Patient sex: F
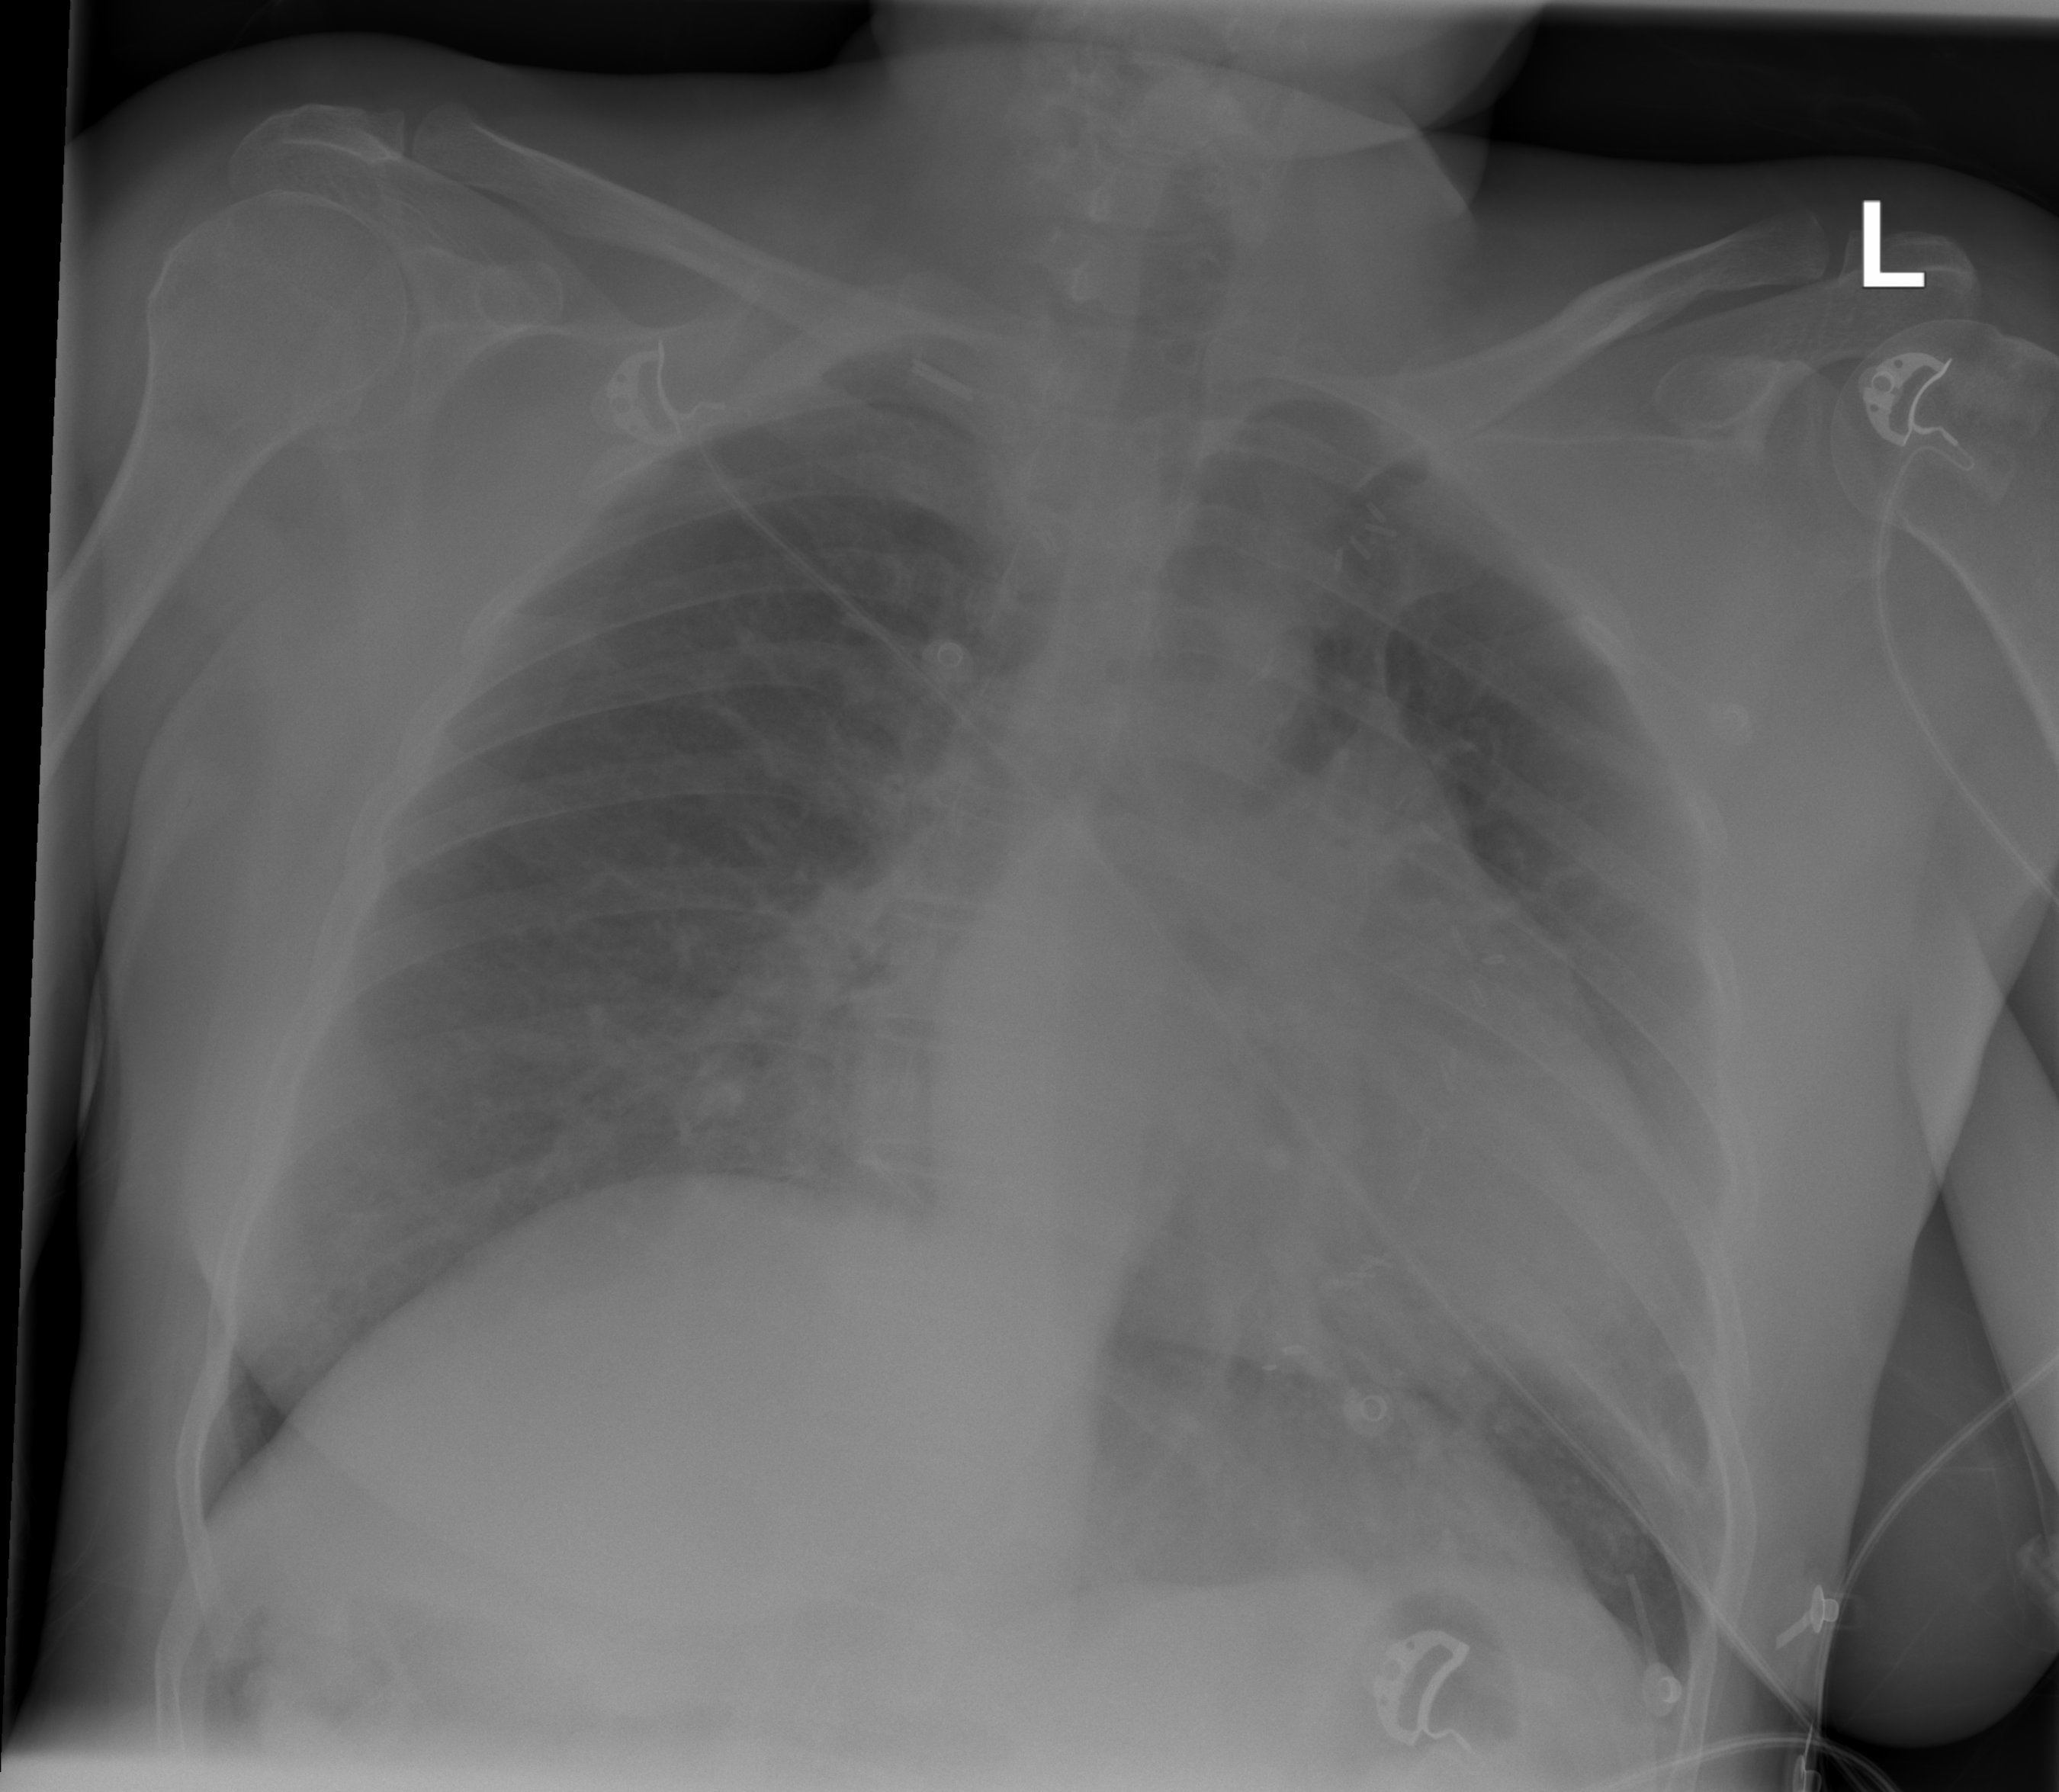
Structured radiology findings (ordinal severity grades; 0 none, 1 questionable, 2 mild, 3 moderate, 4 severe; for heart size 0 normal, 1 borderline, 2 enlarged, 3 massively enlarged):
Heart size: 2
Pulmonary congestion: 1
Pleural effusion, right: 0
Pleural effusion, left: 0
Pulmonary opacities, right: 0
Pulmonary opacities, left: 0
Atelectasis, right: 0
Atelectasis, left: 0